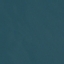
Land use / land cover: SeaLake